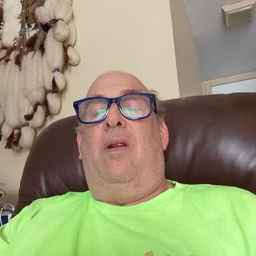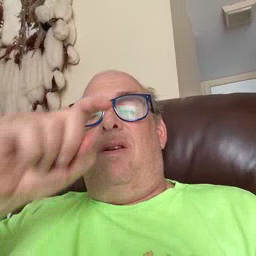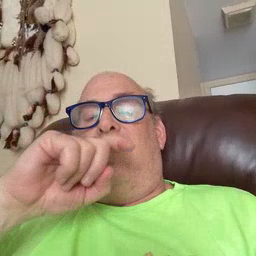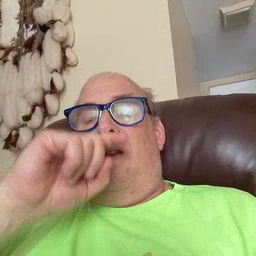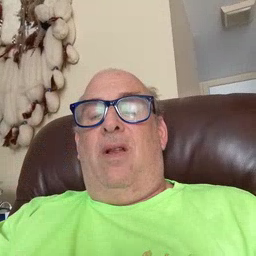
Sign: doll